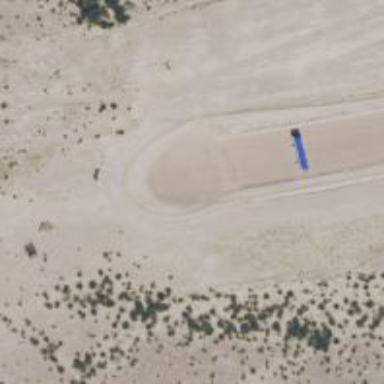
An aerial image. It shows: Raceway for motor sports.